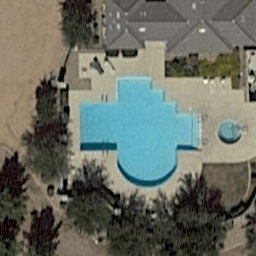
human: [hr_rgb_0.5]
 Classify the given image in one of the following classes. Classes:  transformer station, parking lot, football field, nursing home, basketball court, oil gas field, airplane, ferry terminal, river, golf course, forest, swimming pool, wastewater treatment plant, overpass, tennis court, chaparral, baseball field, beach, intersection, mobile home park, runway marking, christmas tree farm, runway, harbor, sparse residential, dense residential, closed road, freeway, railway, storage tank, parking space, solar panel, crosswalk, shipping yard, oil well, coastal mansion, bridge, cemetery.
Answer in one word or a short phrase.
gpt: swimming pool